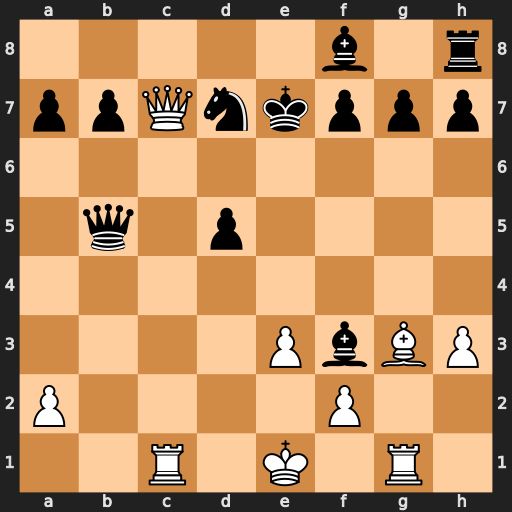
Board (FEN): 5b1r/ppQnkppp/8/1q1p4/8/4PbBP/P4P2/2R1K1R1
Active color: w
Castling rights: -
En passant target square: -
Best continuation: Qd6+ Kd8 Rc8+ Kxc8 Qc7#